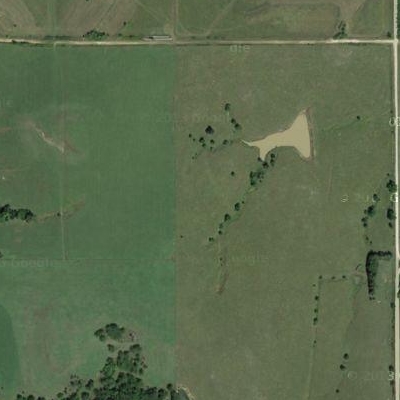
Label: Grass